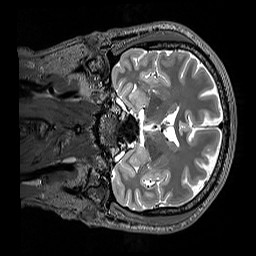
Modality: T2w
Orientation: coronal
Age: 38
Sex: male
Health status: healthy
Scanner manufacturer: siemens
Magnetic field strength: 3 T
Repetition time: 3.2 s
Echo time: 0.568 s